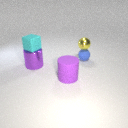
large purple metal cylinder below small cyan rubber cube